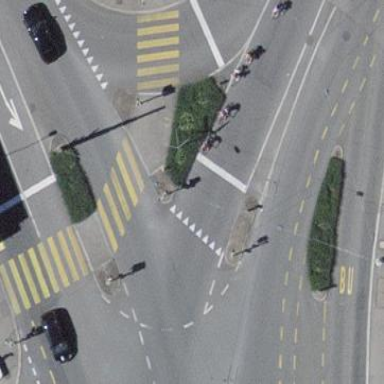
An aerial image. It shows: Traffic island.